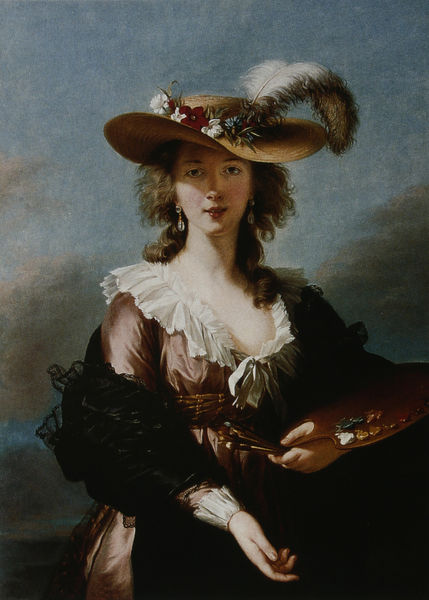
Titel: Selbstporträt mit Strohhut
Künstler: Elisabeth-Louise Vigée-Lebrun
Schlagwörter: blau, dunkel, feder, gemälde, gewitter, hand, haut, himmel, kopf, meer, schatten, umhang, wasser, weiß, wolken, gelb, grün, mädchen, ocker, abend, ausschnitt, blume, blumen, braun, brust, bunt, busen, daumen, decolte, elegant, finger, frau, frisur, geste, grau, haar, hell, hut, kleid, kleider, licht, mund, nase, ohrring, schmuck, schwarz, stroh, vordergrund, blick, blüte, blüten, dame, gürtel, rot, schal, tuch, wolke, beige, fächer, hochformat, schleife, blond, jacke, jung, arm, augen, federn, gesicht, halten, inkarnat, kragen, mensch, spitze, stehen, ärmel, bildnis, hals, hände, portrait, porträt, schauen, dämmerung, natur, auge, gold, haare, pose, sitzend, stoff, adel, ohrringe, blässe, brünett, dekolletee, dekoltee, en face, england, frontal, gainsborough, hübsch, lippe, lippen, locke, locken, perlen, rosa, schön, seide, lächeln, taille, brüste, farbig, wellen, farben, farbe, tag, wasserfarbe, unwetter, weiblich, strohhut, thomas, malerin, mimik, rüsche, rüschen, oberkörper, selbstporträt, sonnenhut, stola, satin, scharz, selbstbildnis, künstlerin, malen, palette, pinsel, arrogant, selbstportrait, halbporträt, durchsichtig, blumenkranz, blickkontakt, blütenkranz, volant, federschmuck, gewebe, blaß, taft, anblicken, frabe, fraben, keid, perlenohrringe, himeml, mit, olken, portrit, großbritannien, herausfordernd, vigee lebrun, geinborough, küstlerin, ocler, orhanhänger, whimmerl, örmel, hut mit feder, perlohringe, hümsch, flüten